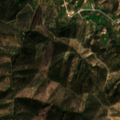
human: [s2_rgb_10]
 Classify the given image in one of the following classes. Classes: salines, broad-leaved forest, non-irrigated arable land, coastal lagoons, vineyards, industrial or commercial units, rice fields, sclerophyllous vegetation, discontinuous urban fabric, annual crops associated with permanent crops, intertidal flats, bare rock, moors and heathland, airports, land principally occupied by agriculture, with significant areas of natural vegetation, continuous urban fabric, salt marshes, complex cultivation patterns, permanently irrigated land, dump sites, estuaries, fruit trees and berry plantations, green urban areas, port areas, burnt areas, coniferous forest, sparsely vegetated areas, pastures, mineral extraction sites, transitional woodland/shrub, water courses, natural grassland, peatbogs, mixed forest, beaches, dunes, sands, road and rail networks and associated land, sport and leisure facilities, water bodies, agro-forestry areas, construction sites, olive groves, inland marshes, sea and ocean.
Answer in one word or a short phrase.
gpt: complex cultivation patterns, broad-leaved forest, sclerophyllous vegetation, transitional woodland/shrub